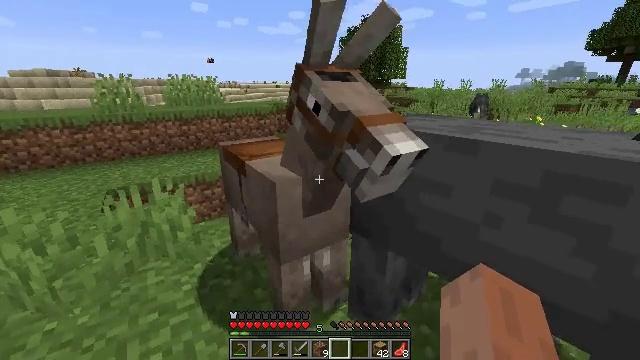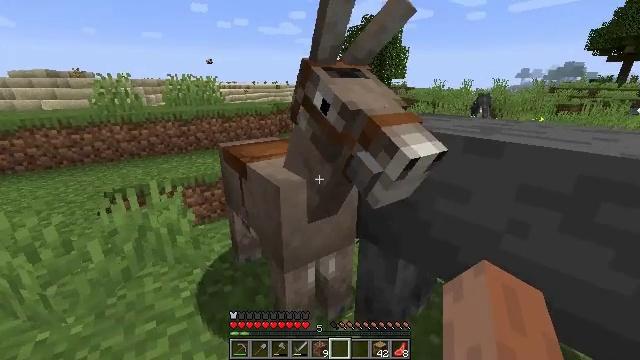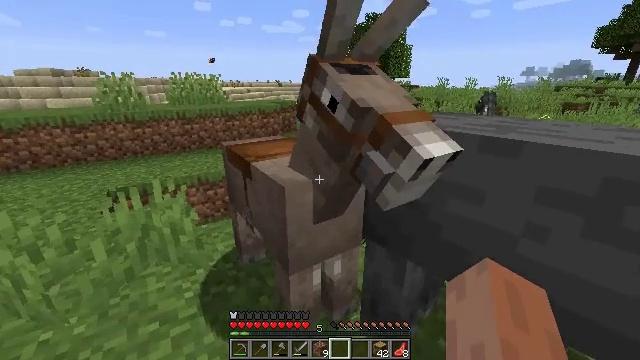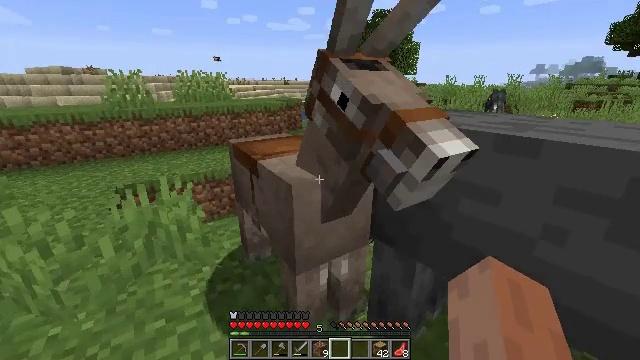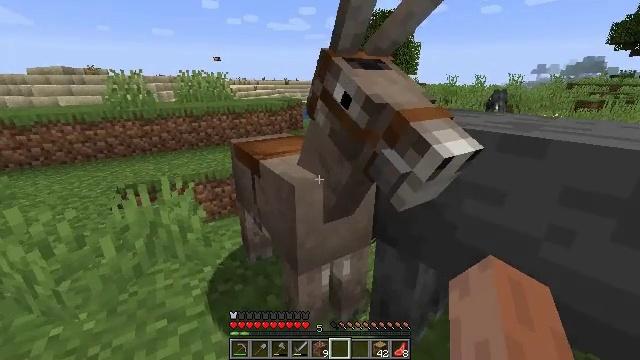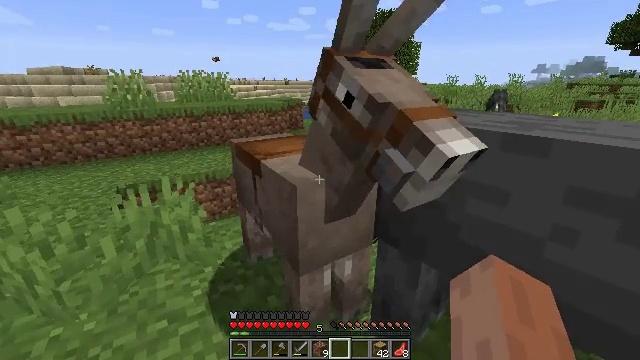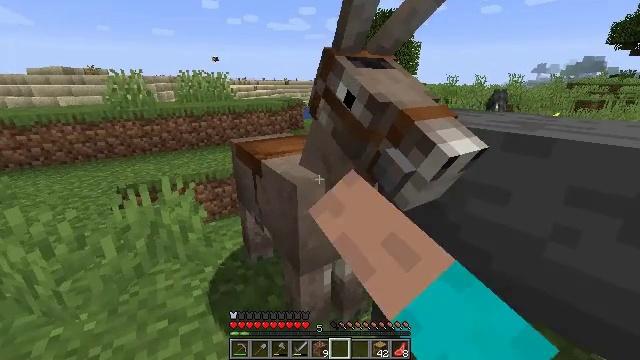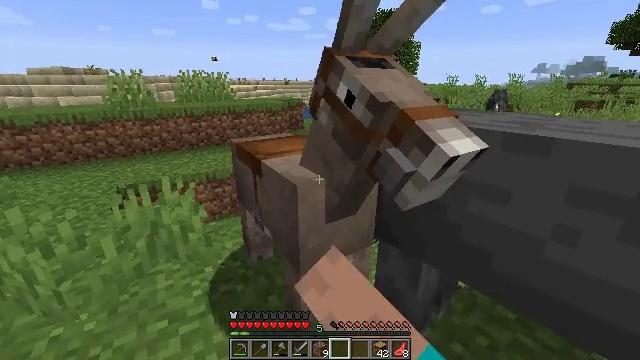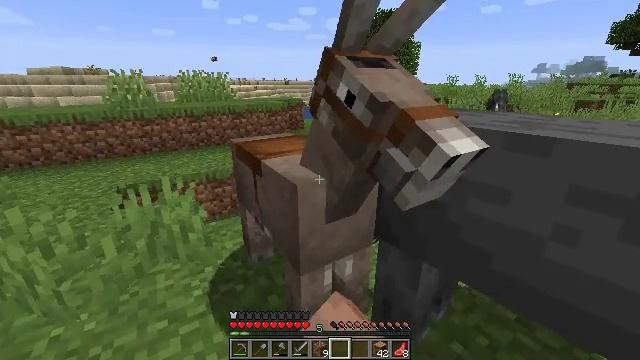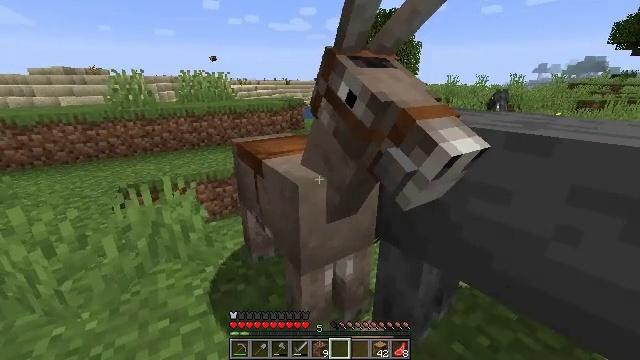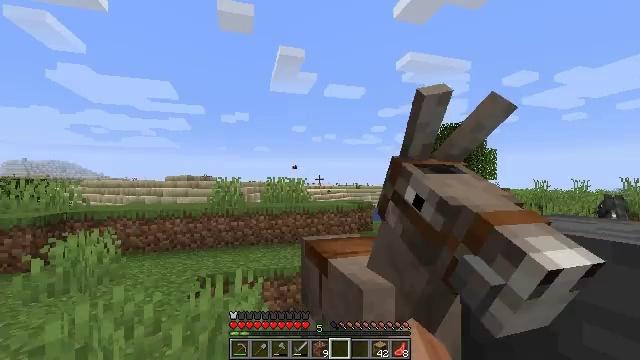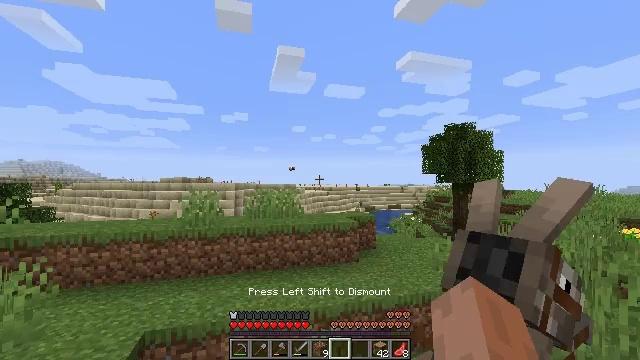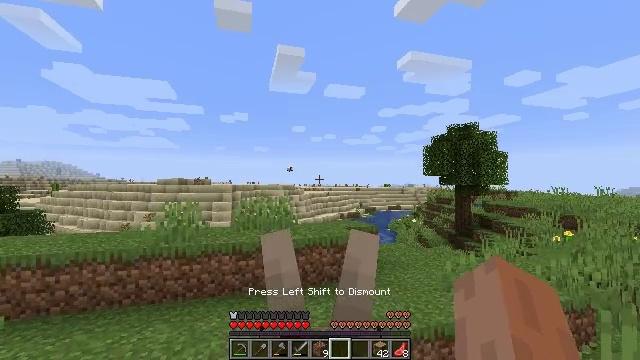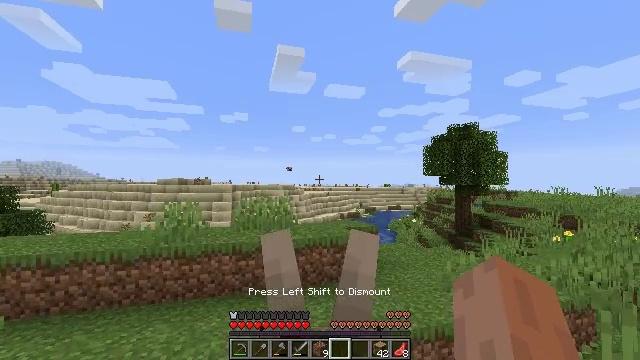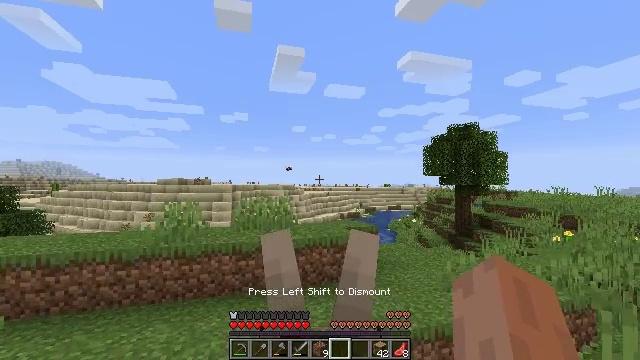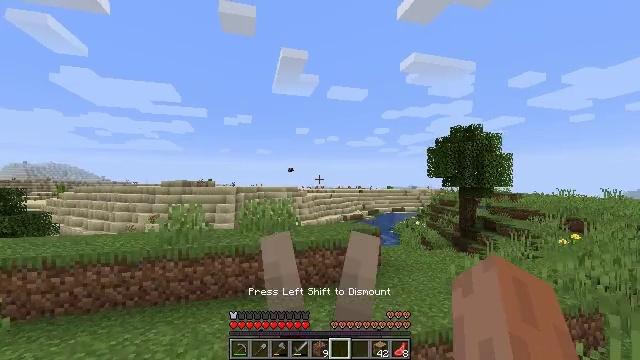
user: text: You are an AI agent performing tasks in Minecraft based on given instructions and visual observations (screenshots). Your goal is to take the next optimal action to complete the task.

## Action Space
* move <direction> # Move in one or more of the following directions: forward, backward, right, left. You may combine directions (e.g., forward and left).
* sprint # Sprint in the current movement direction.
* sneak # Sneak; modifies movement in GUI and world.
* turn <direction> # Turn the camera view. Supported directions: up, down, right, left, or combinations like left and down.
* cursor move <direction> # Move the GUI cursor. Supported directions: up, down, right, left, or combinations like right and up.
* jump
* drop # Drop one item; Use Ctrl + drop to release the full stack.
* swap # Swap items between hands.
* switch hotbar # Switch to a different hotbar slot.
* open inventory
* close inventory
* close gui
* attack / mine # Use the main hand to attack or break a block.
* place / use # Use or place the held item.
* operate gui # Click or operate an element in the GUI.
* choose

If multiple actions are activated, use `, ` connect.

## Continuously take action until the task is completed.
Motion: motion action
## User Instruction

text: Attack the ground to gather coarse dirt.
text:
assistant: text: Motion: no_op
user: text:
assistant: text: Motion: no_op
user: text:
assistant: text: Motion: turn left
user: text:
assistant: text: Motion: no_op
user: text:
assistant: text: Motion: use / place
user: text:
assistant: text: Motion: use / place
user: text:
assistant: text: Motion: use / place
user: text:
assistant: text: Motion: no_op
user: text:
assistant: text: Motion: no_op
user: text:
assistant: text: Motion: turn left
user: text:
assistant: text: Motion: no_op
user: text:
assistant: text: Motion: no_op
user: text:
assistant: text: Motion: no_op
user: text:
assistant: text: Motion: no_op
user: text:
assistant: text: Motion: no_op
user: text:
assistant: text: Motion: turn left and up
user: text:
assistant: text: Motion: turn left and up
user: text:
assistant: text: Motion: sneak, turn left and up
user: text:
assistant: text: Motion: sneak
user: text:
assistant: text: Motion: sneak
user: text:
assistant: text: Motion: sneak, turn down
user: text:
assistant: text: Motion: sneak, turn down
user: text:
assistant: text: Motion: sneak, turn left and down
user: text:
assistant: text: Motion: sneak, turn down
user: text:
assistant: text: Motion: no_op
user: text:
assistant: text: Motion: close inventory
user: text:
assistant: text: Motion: close inventory
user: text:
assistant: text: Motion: close inventory
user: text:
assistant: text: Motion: close inventory
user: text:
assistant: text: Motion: open gui